Interaction volume radius: 5 \u00c5
Interaction volume height: 15 \u00c5
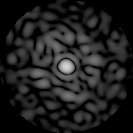
Disorder parameter: 0.8841